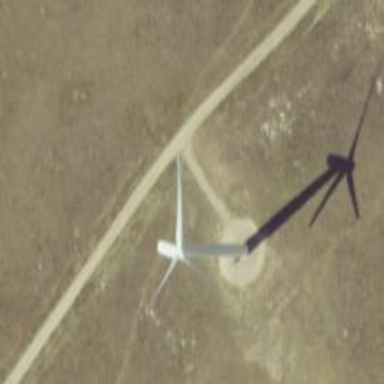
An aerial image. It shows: Wind power generator employing wind turbines.